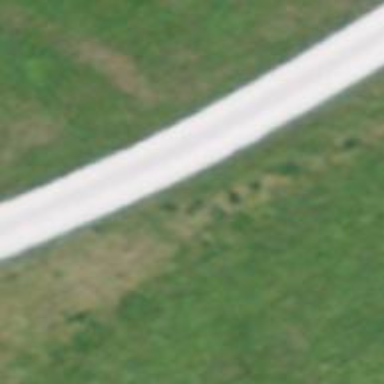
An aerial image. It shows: Nordic track with grade 2 fine gravel surface for classic and skating grooming.